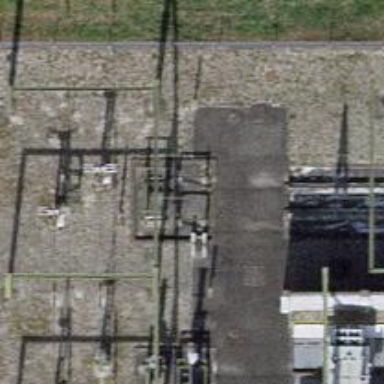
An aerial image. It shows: Switch used for power control.